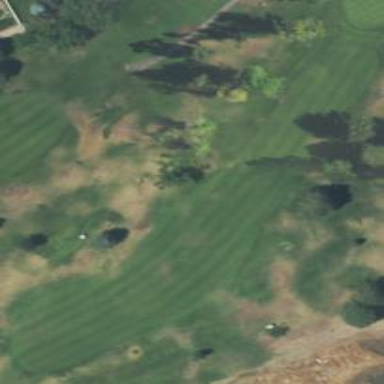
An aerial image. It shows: Grassy area designated as golf fairway.